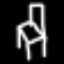
Label: chair